Field crop: maize
Growth stage: 2
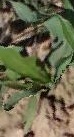
Species: maize